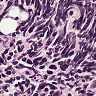
Metastatic tissue present: no